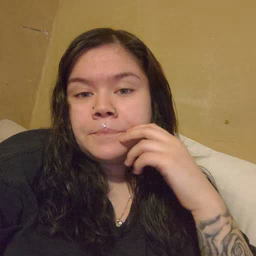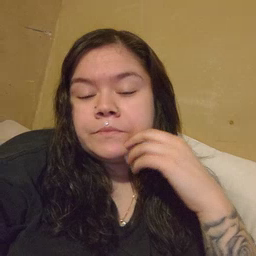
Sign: child